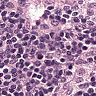
Metastatic tissue present: no